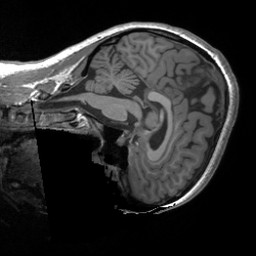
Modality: T1w
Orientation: sagittal
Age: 22
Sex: female
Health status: healthy
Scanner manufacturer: siemens
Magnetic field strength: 3 T
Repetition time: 1.9 s
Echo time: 0.00252 s